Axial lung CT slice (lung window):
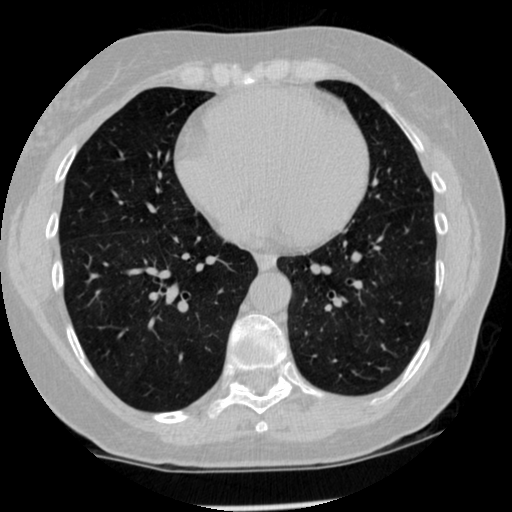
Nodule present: no